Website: apple
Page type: payment
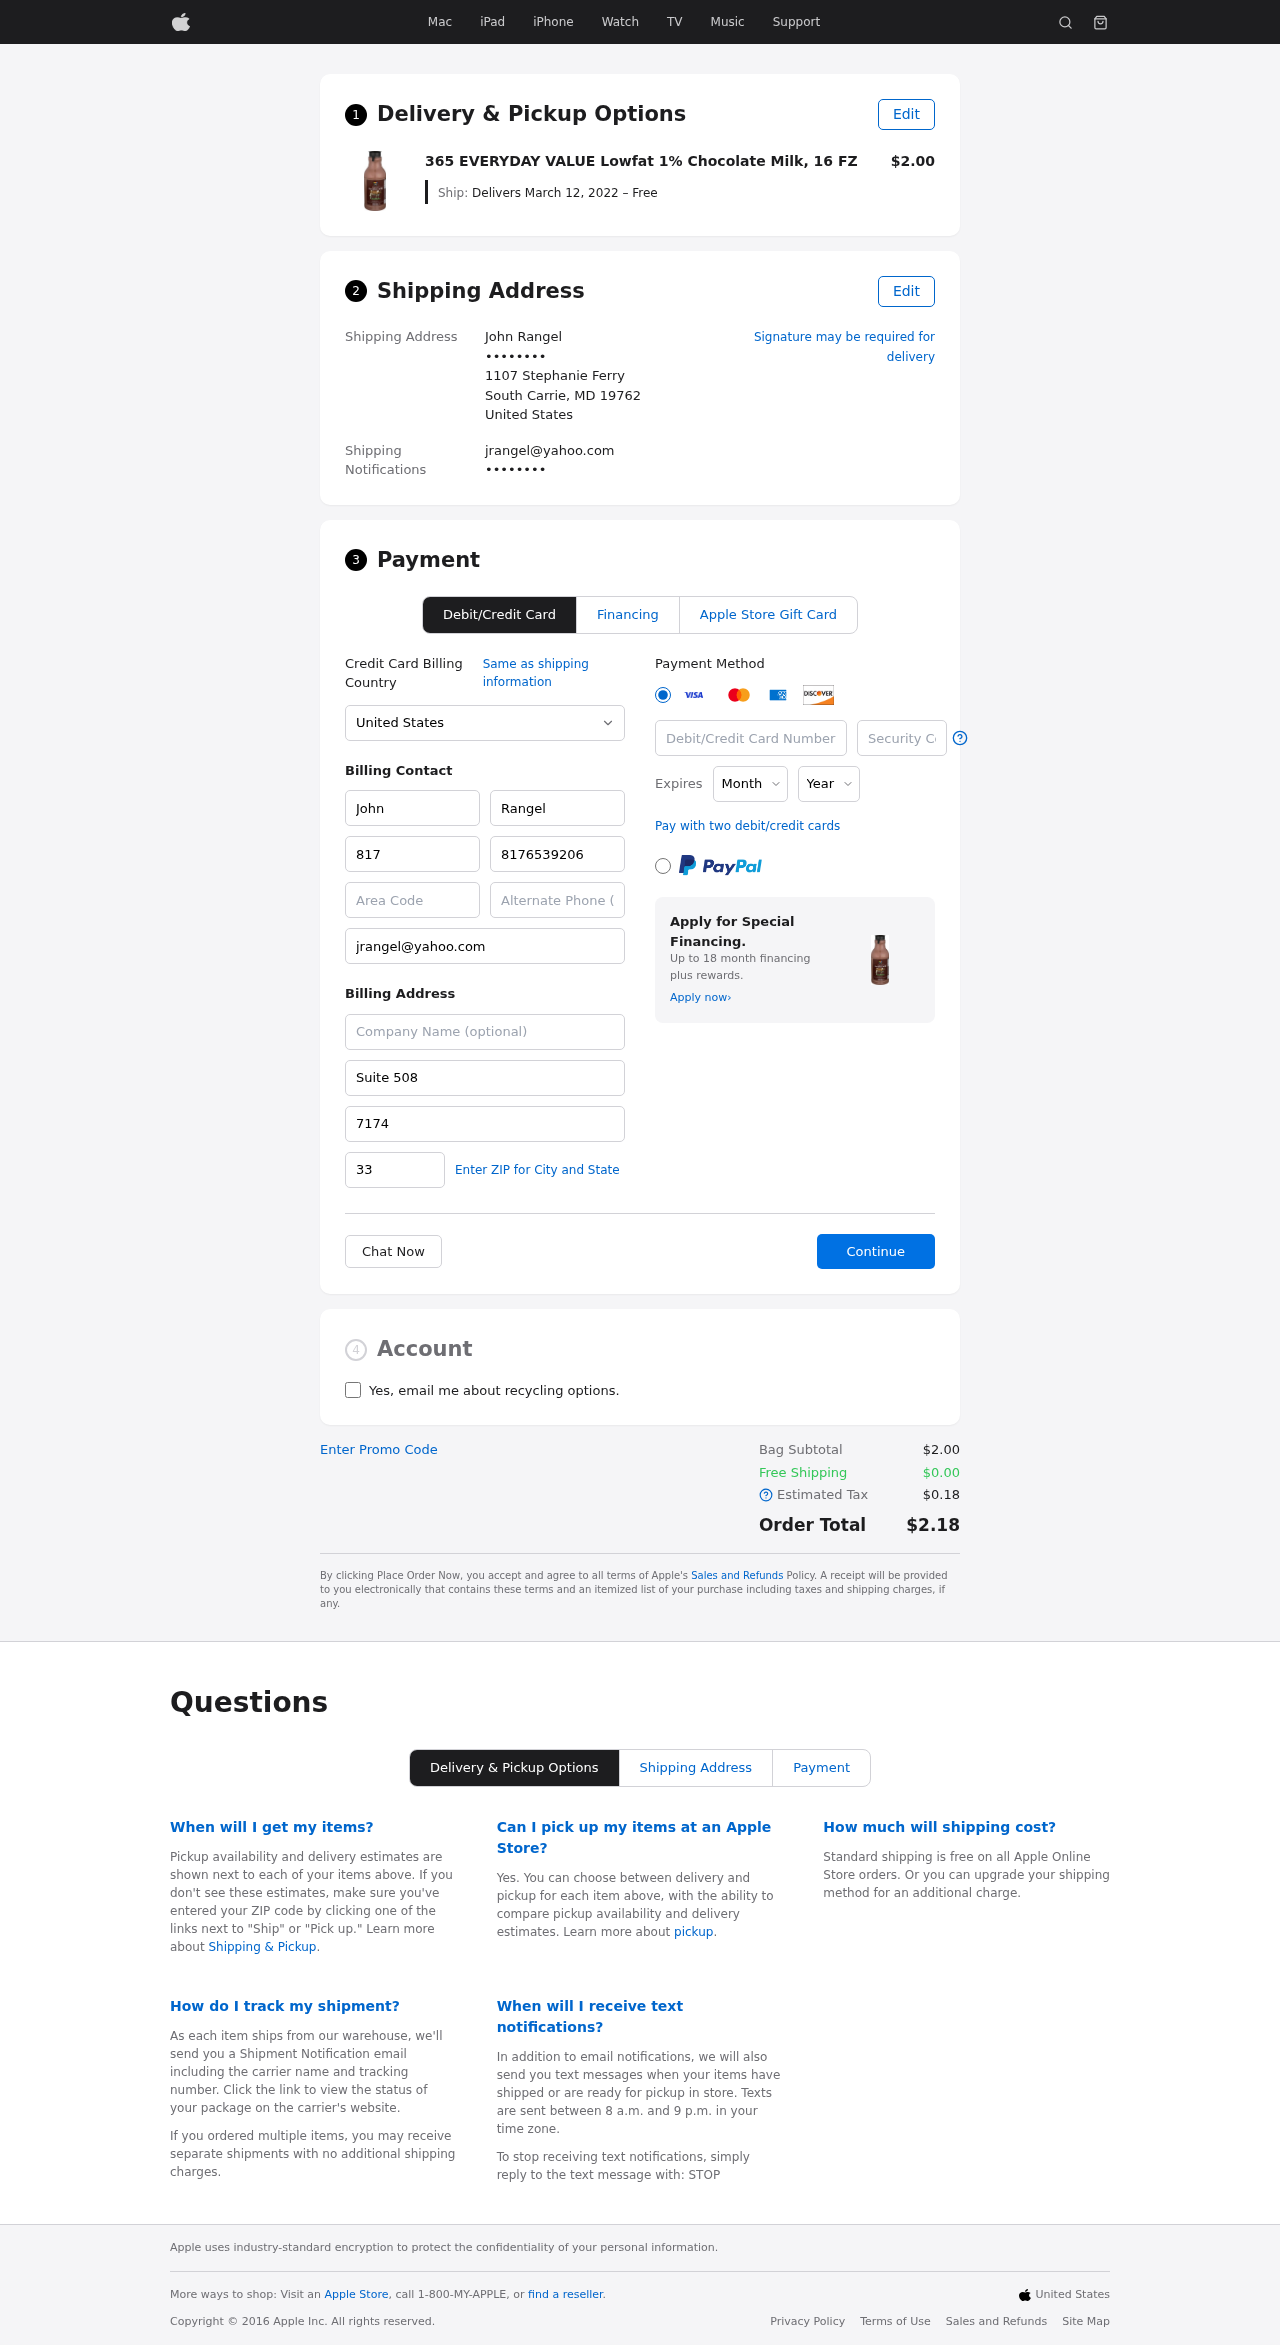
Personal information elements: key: PII_CARD_CVV
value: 579
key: PII_CARD_EXPIRY_MONTH
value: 06
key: PII_CARD_EXPIRY_YEAR
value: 28
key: PII_CARD_NUMBER
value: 4500 5528 8823 1559
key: PII_CITY_STATE_ZIP
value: South Carrie, MD 19762
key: PII_COUNTRY
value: United States
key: PII_EMAIL
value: jrangel@yahoo.com
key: PII_EMAIL2
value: jrangel@yahoo.com
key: PII_FIRSTNAME
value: John
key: PII_FULLNAME
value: John Rangel
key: PII_LASTNAME
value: Rangel
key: PII_PHONE3
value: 8176539206
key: PII_PHONE_AREA
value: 817
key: PII_POSTCODE2
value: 33706
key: PII_SECURITY_CODE
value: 7174
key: PII_STREET
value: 1107 Stephanie Ferry
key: PII_STREET2
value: Suite 508
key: PII_PHONE
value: ••••••••
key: PII_PHONE2
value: ••••••••
Product elements: key: PRODUCT1_NAME
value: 365 EVERYDAY VALUE Lowfat 1% Chocolate Milk, 16 FZ
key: PRODUCT1_PRICE
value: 2
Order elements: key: ORDER_DELIVERY_DATE
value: Delivers March 12, 2022 – Free
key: ORDER_SUBTOTAL
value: $2.00
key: ORDER_SHIPPING_COST
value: $0.00
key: ORDER_TAX
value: $0.18
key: ORDER_TOTAL
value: $2.18